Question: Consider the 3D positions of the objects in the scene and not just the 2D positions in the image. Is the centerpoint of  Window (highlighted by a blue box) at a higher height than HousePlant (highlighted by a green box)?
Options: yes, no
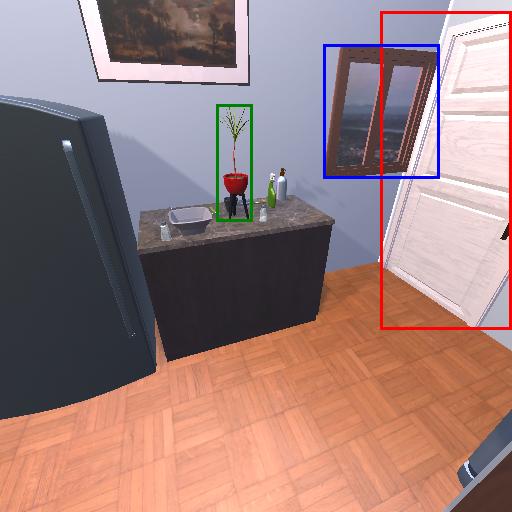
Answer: yes